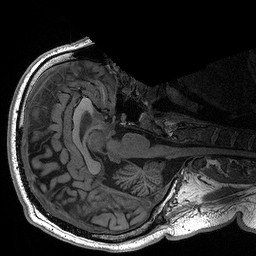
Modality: T1w
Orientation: axial
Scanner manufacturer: siemens
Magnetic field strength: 3 T
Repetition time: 2.3 s